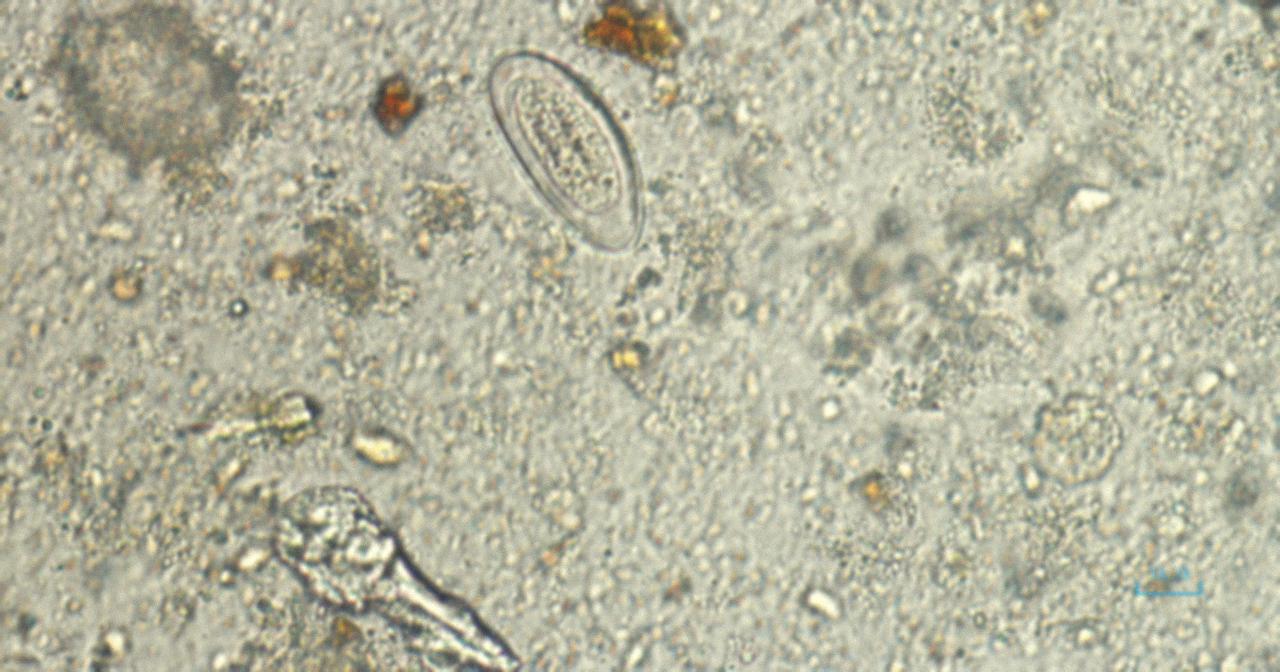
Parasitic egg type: Enterobius vermicularis